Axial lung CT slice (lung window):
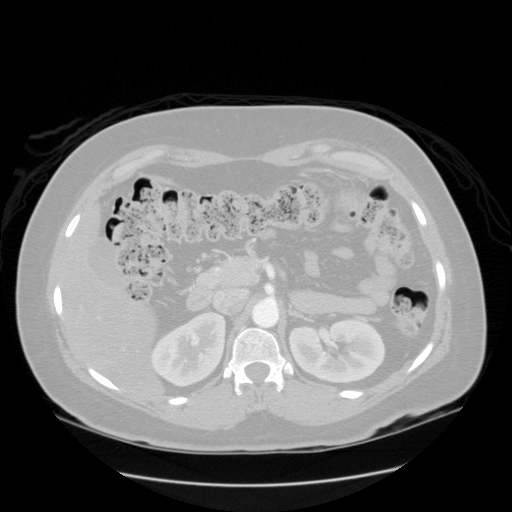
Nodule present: no